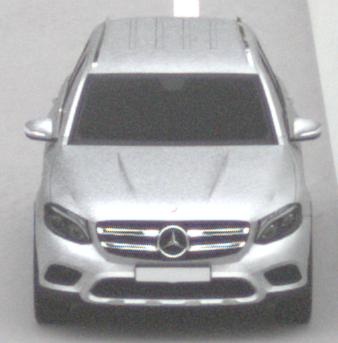
Make: Mercedes-Benz
Model: GLC 250
Detailed model: GLC (253)
Model produced from: 2015/09
Model produced until: 2018/05
Doors: 5
Color: white
Road condition: dry road
Daytime: midday
Contrast: low contrast